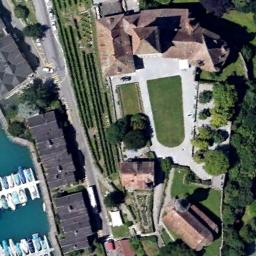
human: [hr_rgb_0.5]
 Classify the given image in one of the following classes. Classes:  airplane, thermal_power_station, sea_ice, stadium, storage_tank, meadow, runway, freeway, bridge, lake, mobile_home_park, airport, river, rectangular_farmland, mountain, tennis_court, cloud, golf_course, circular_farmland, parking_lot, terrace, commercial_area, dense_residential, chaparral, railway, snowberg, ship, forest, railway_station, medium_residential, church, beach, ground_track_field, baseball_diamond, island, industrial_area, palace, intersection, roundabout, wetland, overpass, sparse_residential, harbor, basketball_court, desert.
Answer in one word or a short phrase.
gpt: palace